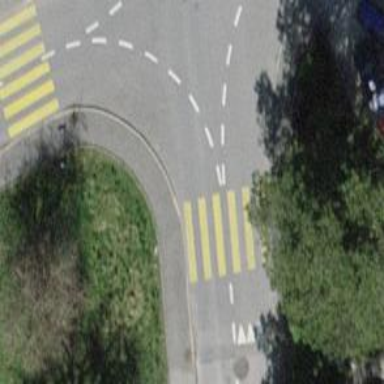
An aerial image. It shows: Marked crossing on the road.